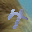
Label: 4